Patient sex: M
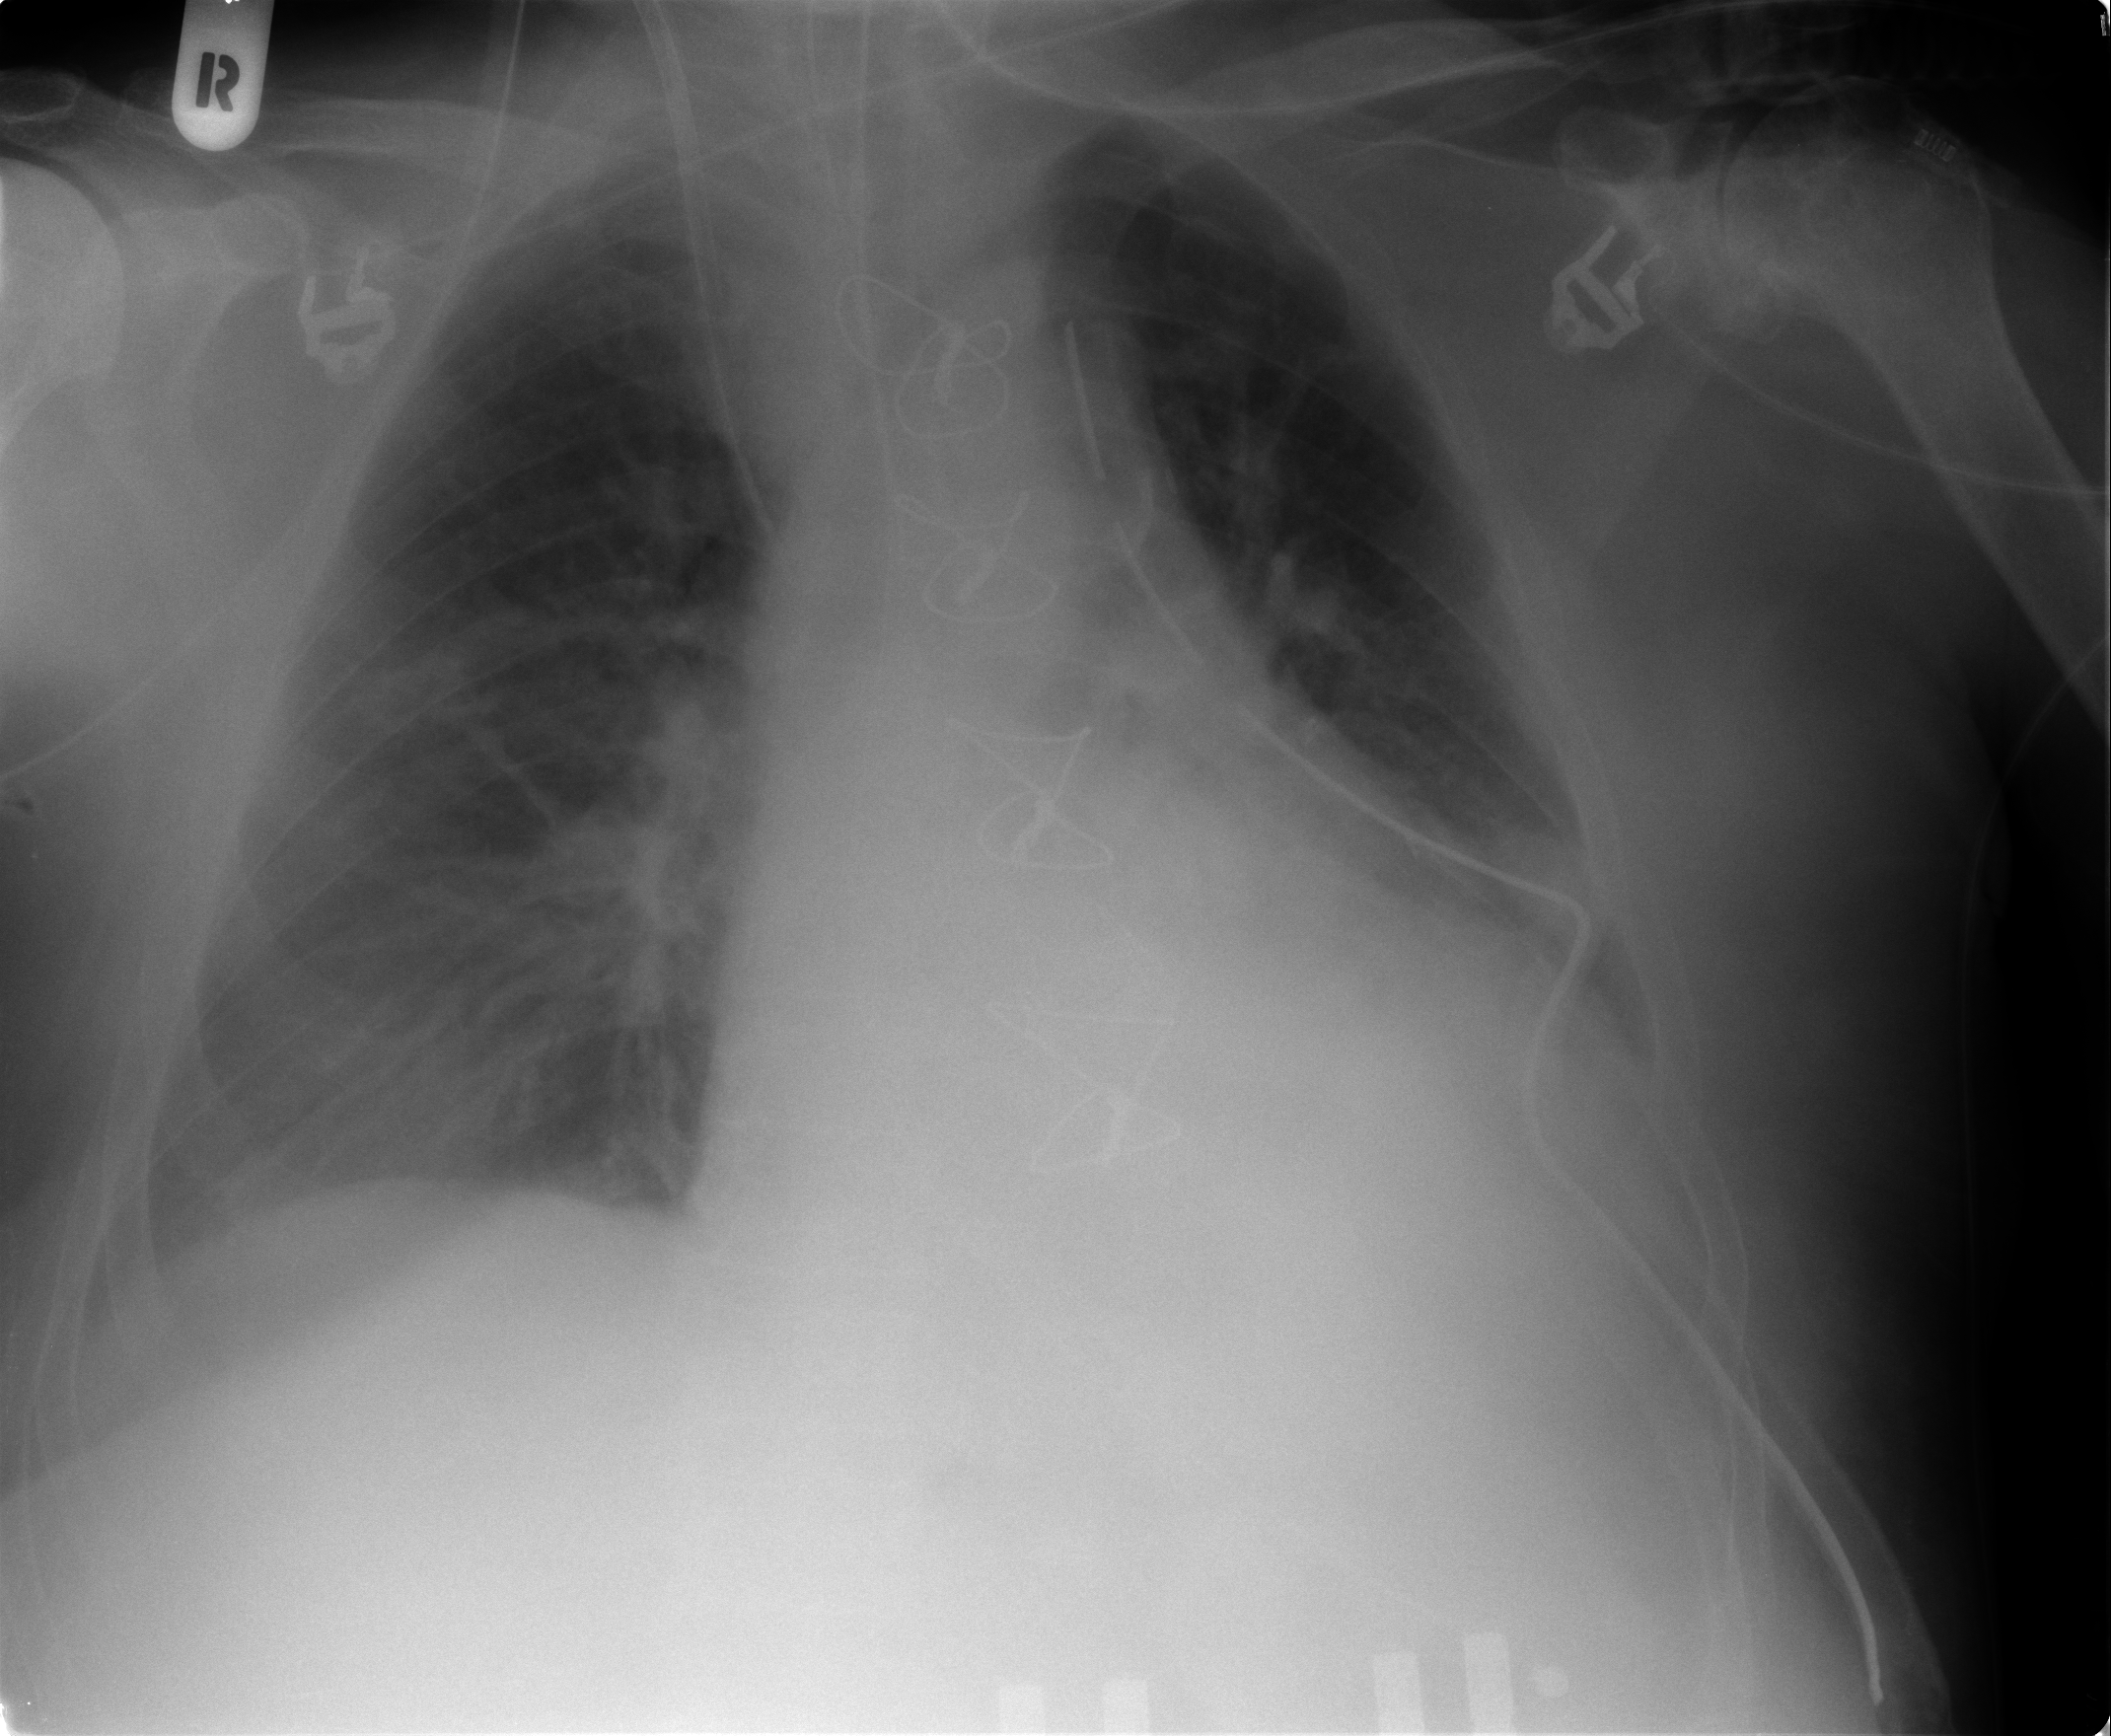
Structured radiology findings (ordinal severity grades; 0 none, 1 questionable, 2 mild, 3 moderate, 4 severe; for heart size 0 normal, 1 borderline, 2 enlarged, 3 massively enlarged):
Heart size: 2
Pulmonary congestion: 2
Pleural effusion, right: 0
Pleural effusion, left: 1
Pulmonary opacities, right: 1
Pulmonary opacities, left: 0
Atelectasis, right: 2
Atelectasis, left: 2